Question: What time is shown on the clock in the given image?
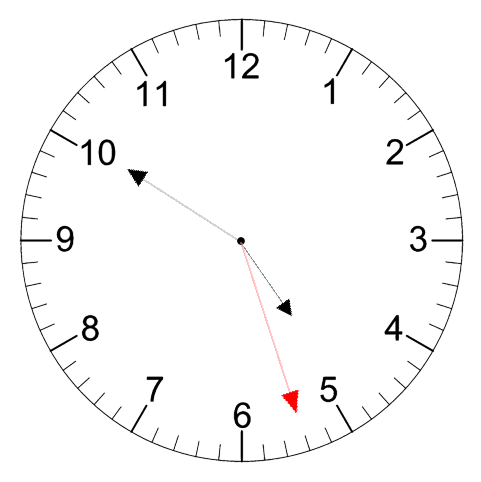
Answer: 04:50:27